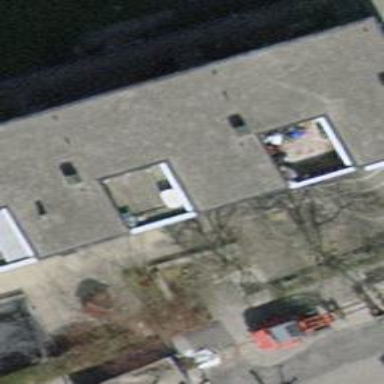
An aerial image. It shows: Kindergarten building.